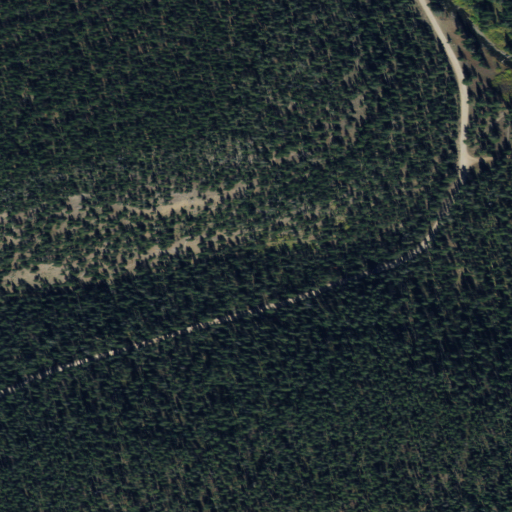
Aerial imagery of valley in Montana named Mosquito Gulch containing only evergreen forest